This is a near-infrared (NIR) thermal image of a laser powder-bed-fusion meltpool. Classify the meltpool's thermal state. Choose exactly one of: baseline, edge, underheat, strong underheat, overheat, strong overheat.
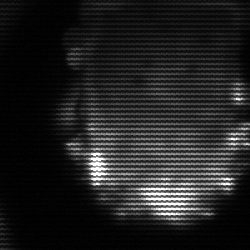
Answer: baseline